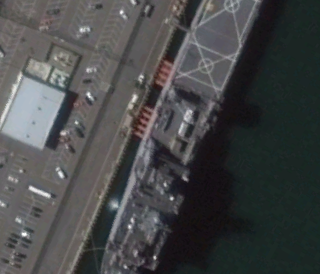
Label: combat